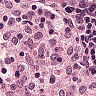
Metastatic tissue present: no